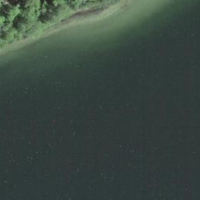
EUNIS habitat code: 14
Species observed at this site:
Populus tremula
Silene nutans
Epipactis atrorubens